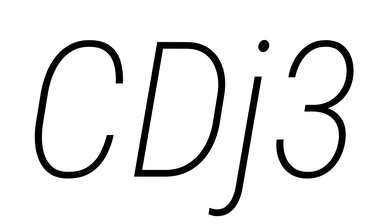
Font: Roboto-Italic_Condensed_ExtraLight_Italic